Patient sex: M
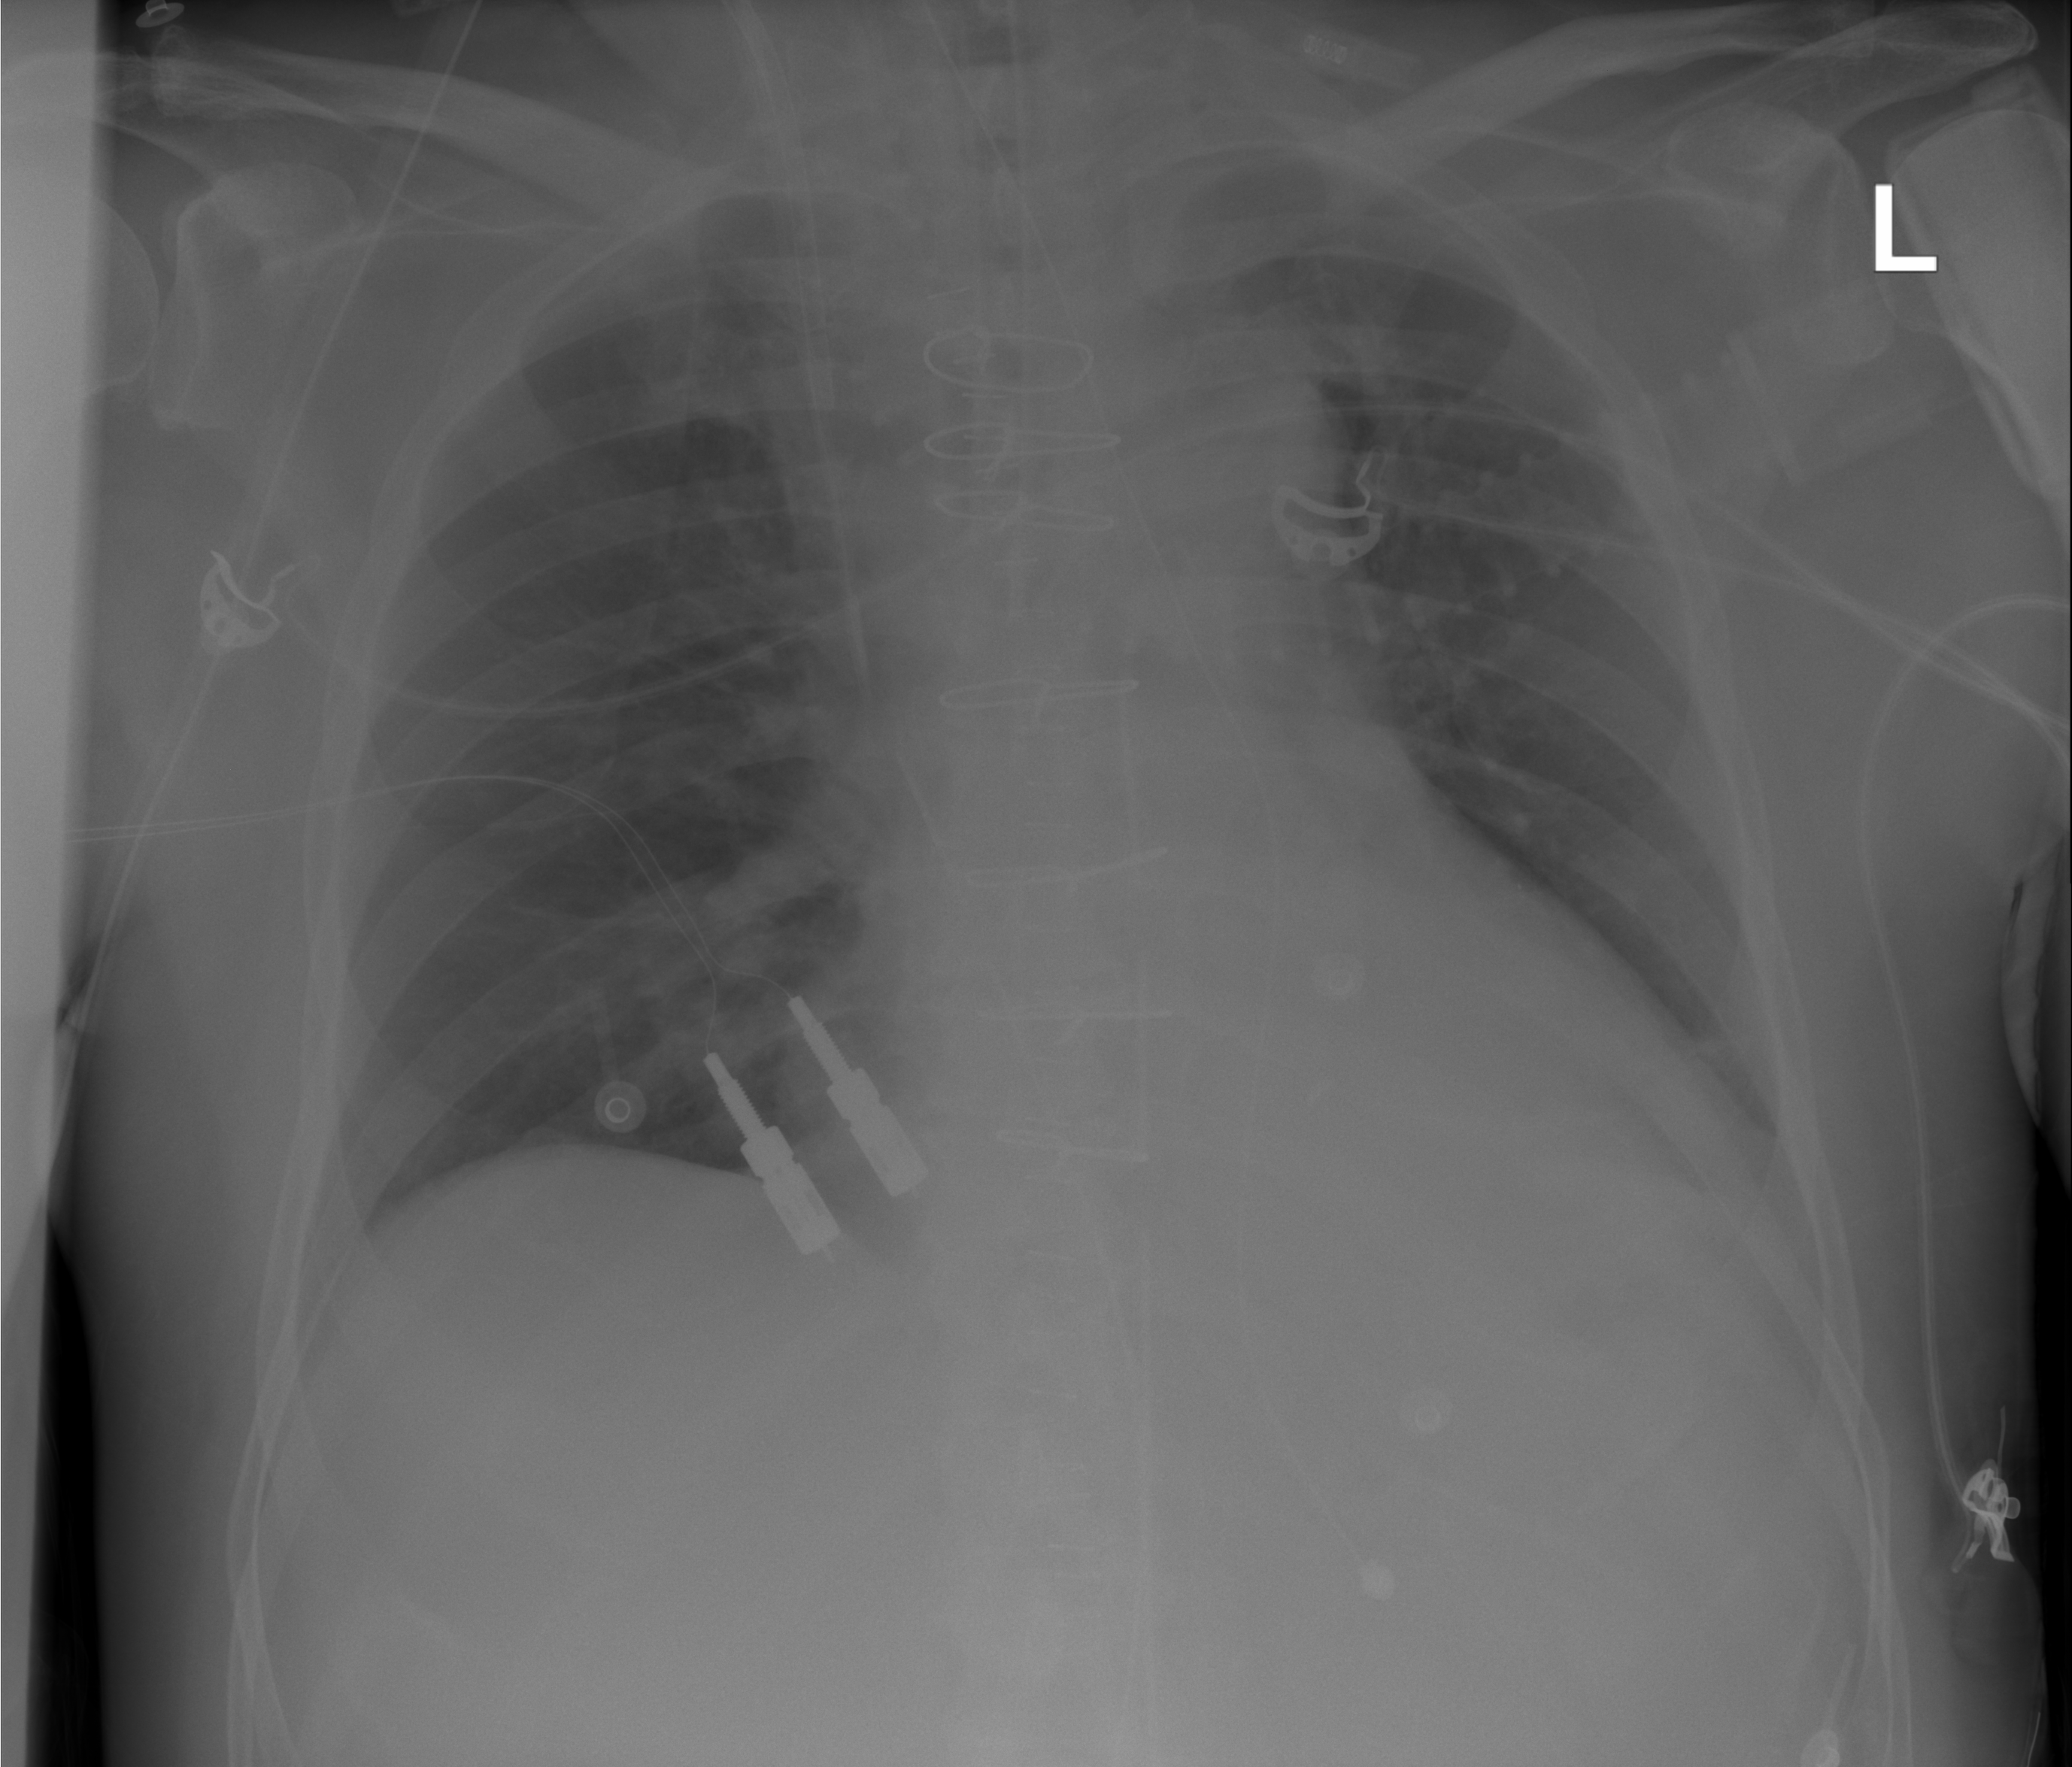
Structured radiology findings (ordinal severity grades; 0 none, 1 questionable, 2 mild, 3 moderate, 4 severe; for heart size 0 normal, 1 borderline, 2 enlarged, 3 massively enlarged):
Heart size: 2
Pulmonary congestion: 0
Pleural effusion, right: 0
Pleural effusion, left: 0
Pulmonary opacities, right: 0
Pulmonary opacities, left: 0
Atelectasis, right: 0
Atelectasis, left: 1